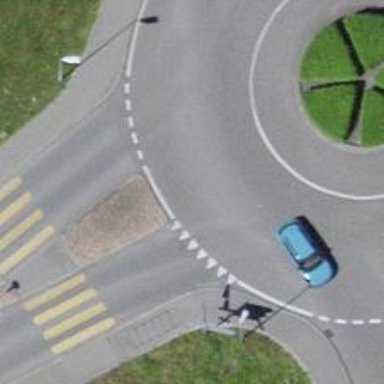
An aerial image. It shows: Asphalt road that is secondary route leading to roundabout.